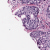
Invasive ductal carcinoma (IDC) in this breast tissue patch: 0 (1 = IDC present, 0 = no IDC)